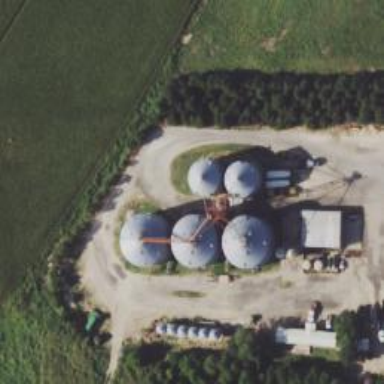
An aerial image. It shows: Silo.